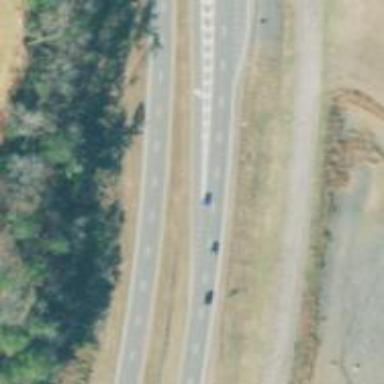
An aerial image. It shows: Asphalt road classified as primary highway with expressway characteristics.